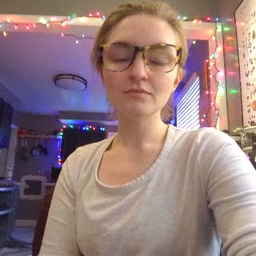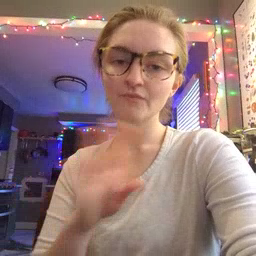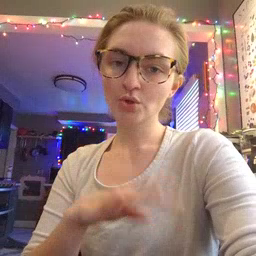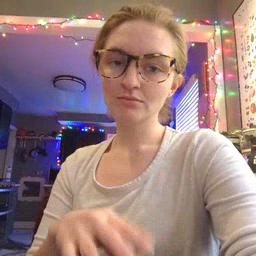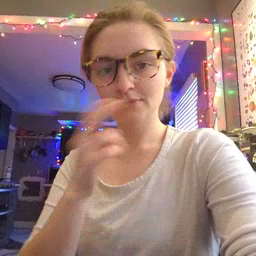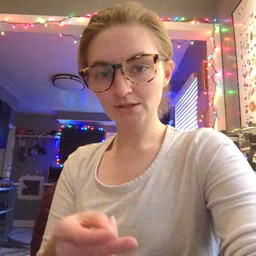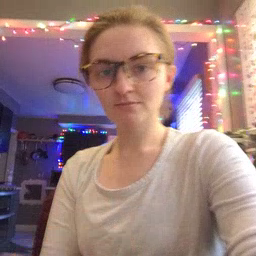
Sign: fall